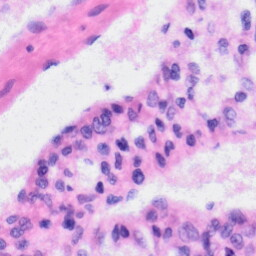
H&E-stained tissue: Liver